Aerial crown-view tile of a tropical tree (Barro Colorado Island, Panama), acquired 20250915:
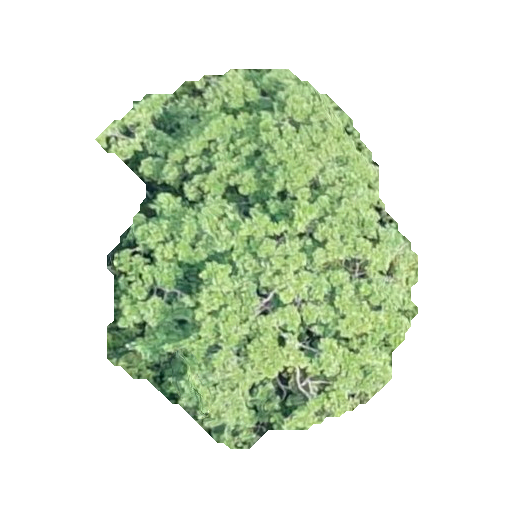
Species: Simarouba amara
GBIF accepted scientific name: Simarouba amara
Crown area: 126.607 m²